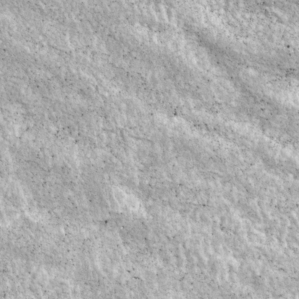
Label: non_frost